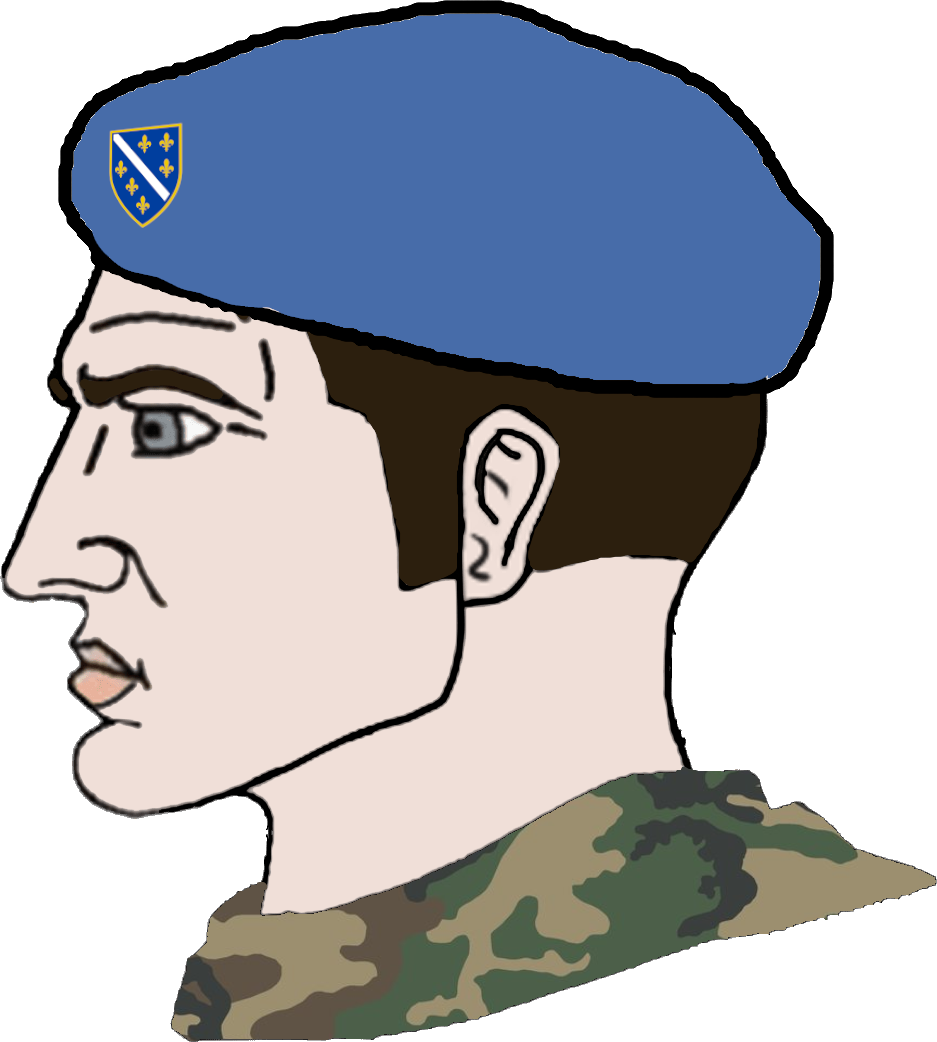
Label: 4_Yes_Chad